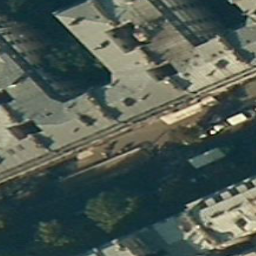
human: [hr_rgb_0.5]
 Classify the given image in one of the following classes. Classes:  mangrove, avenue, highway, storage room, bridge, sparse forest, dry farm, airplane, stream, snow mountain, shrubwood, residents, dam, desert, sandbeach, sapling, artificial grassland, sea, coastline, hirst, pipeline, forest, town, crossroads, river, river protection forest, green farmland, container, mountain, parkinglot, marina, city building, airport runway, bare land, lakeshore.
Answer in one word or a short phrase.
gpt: city building